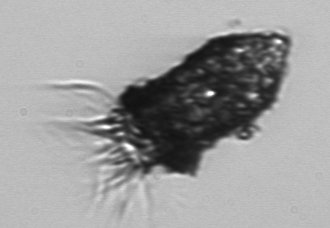
Label: Tintinnopsis